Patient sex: F
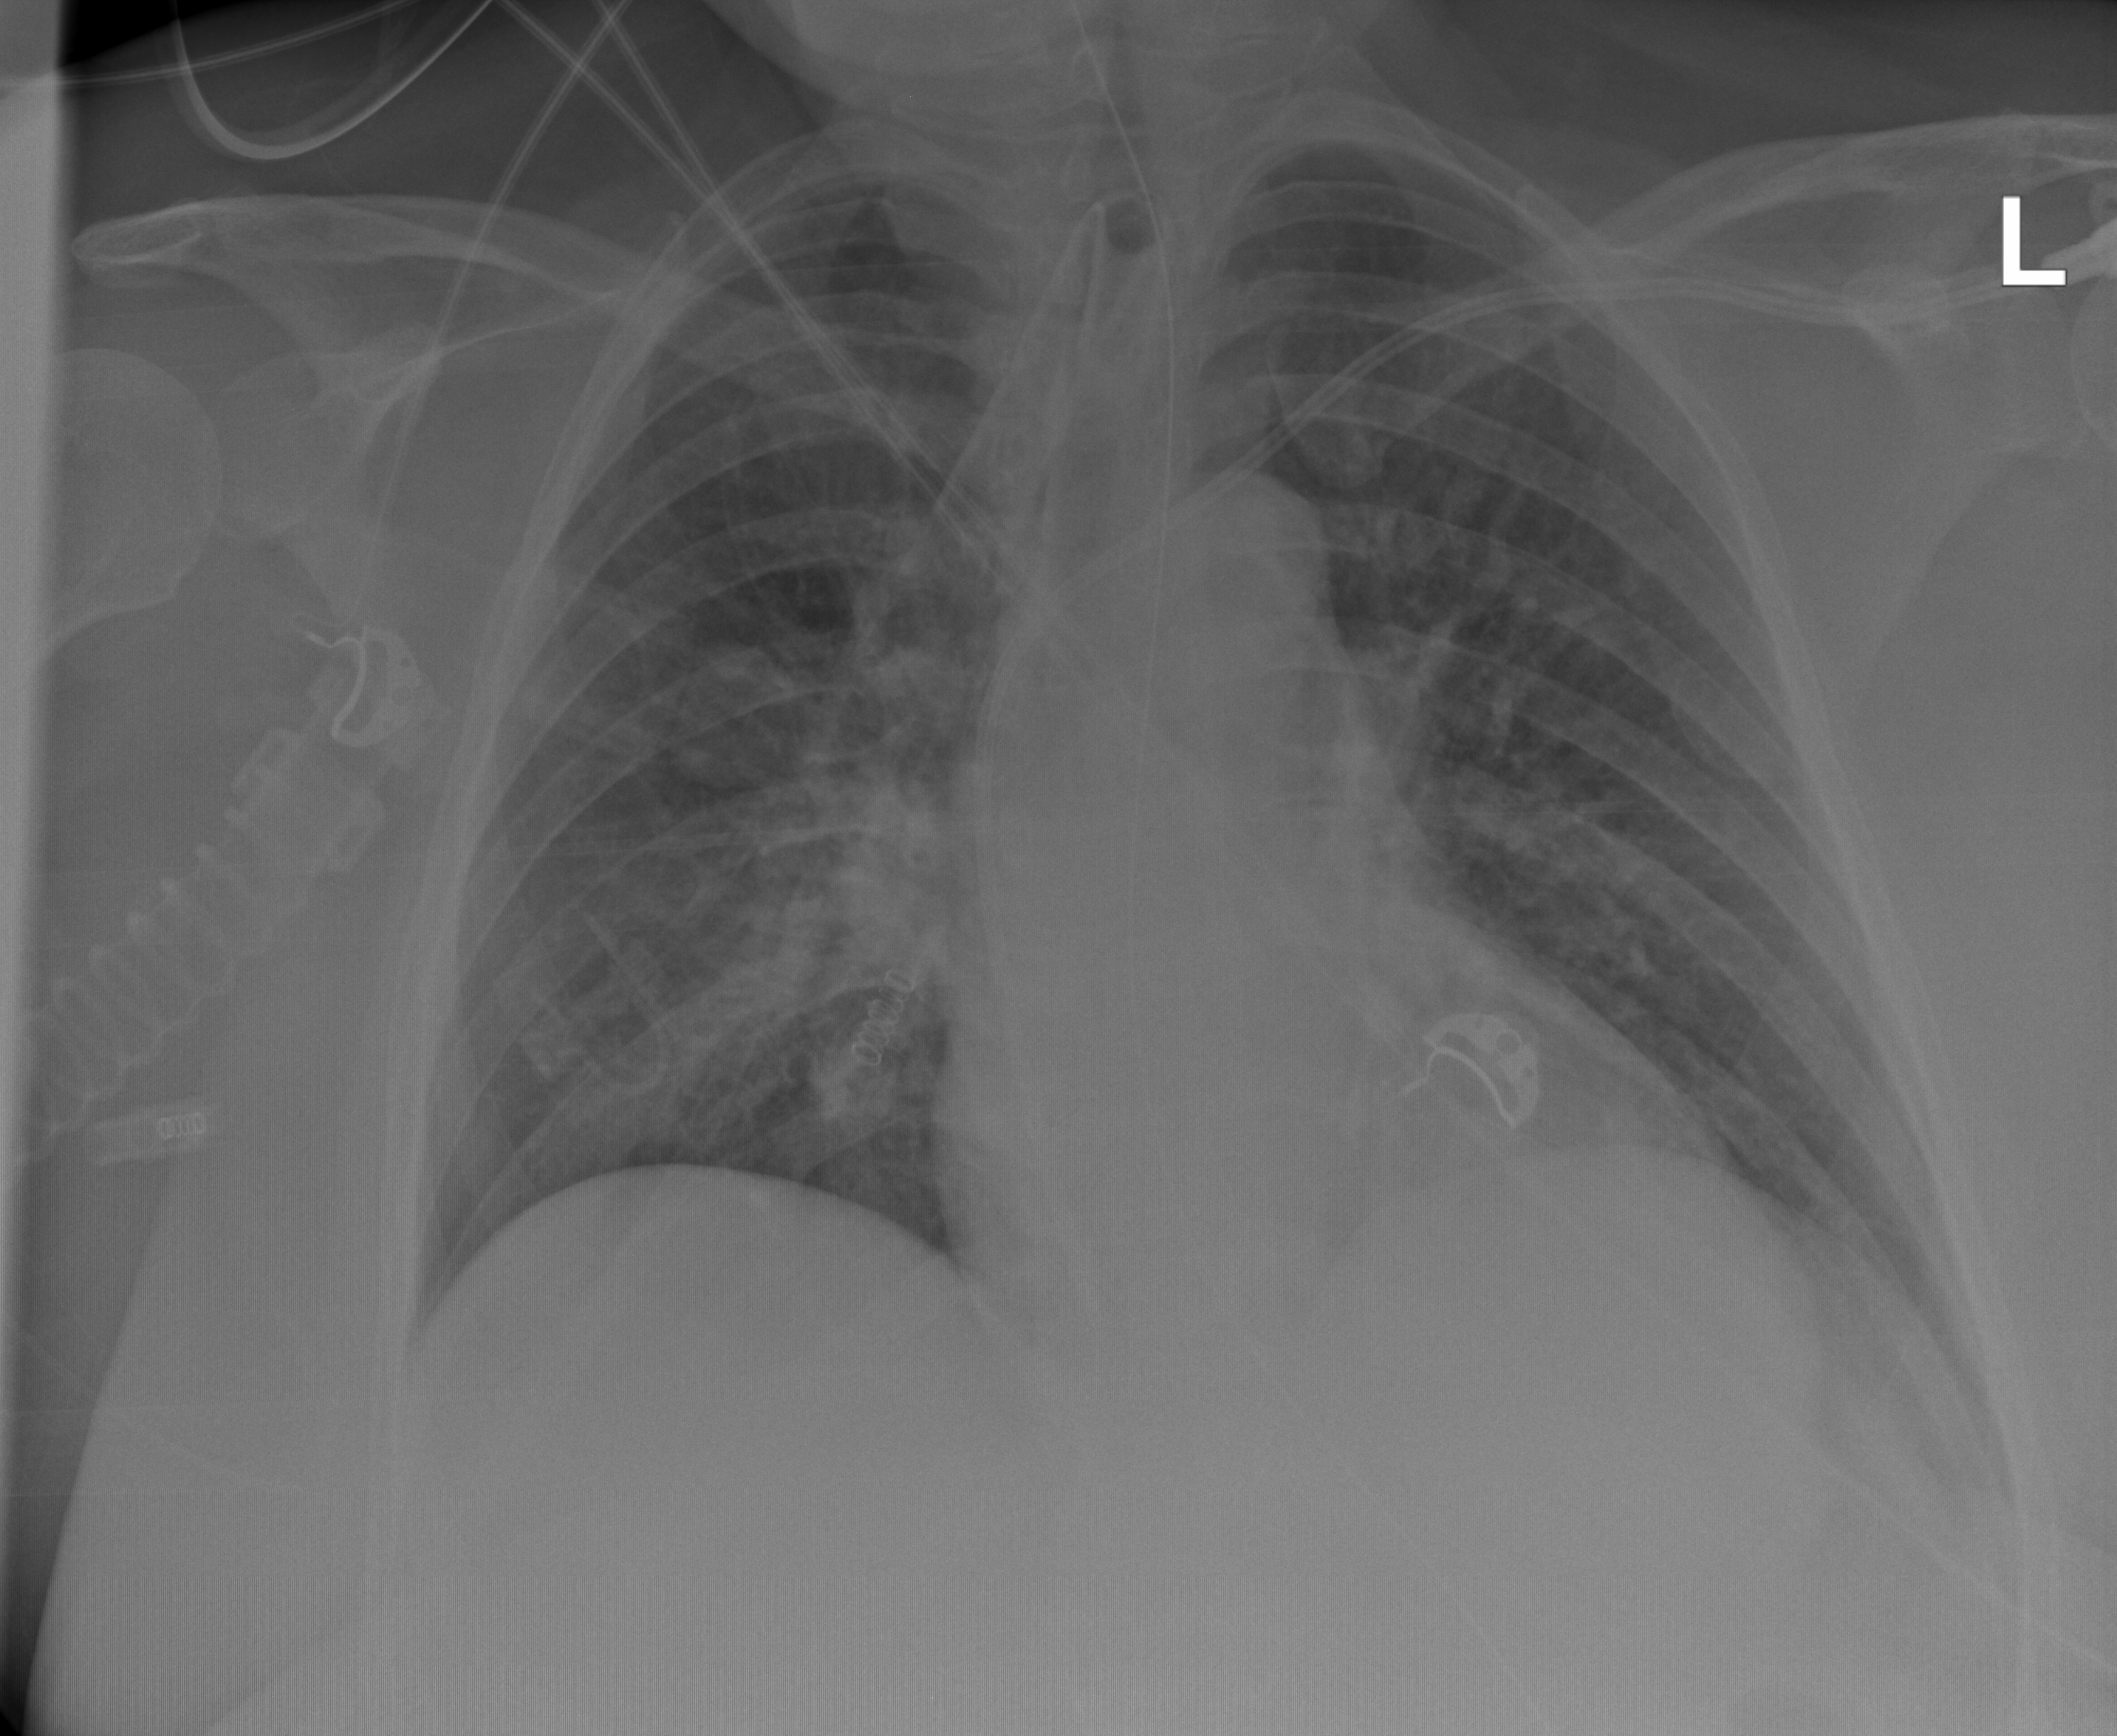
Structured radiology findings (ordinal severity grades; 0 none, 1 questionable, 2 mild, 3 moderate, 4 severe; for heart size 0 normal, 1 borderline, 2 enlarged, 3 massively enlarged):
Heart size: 2
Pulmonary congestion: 2
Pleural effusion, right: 0
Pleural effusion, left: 2
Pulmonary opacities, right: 2
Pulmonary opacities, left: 2
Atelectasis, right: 2
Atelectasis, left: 2